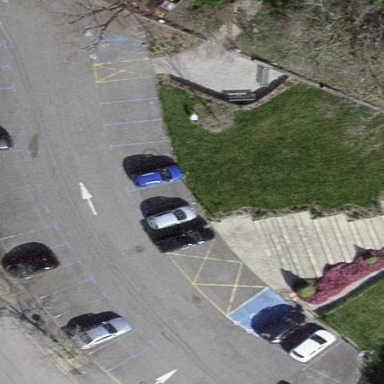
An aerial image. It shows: Parking area with surface.